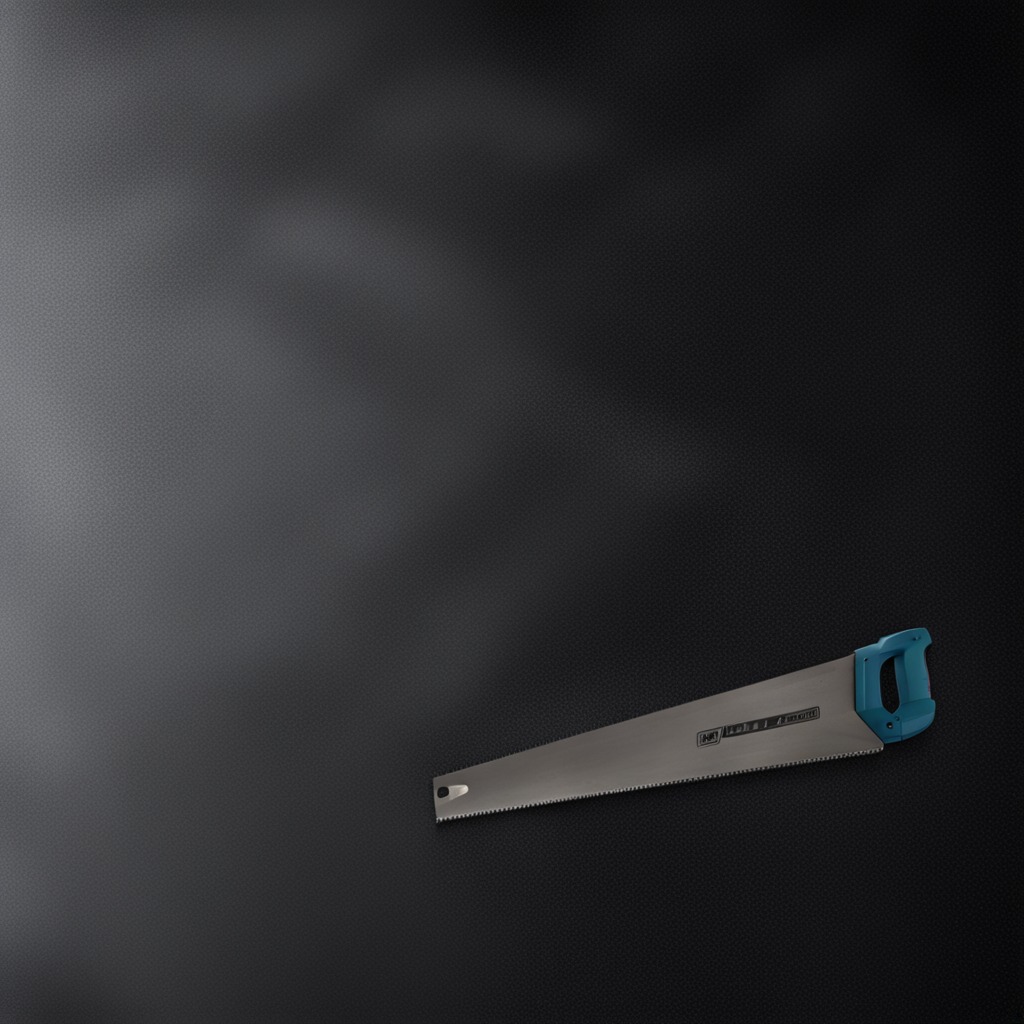
A metal saw is lying on a clean granite tabletop covered with a black rubber mat inside a workshop under bright overhead lighting crisp shadows high clarity worn but beneath the mat.